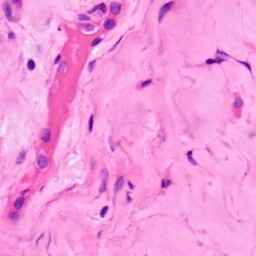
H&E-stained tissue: Lung